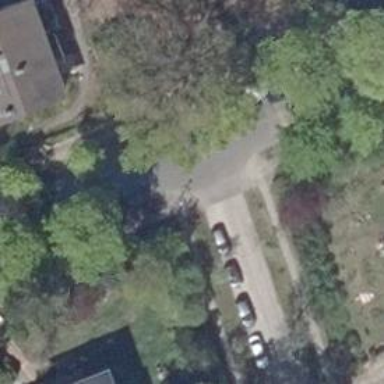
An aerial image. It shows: Avenue lined with broadleaved deciduous trees.